Question: I'm interested in creating poster-sized images that contain repeating patterns, similar to the two (public domain) images below, the <URL>:

My questions:
1. How do people usually create images like these on a computer? I'm hoping the answer isn't, "Open Adobe Illustrator and guess at intersection points," since such points can be defined mathematically. But I also imagine that not everyone with an interest in geometric patterns is also familiar with programming.
2. What is the best environment for creating such images? In particular, what's the best way to get high-resolution images out of Java, Python, Processing, etc? Or, is Mathematica the best tool?
Actually calculating the points and doing the math isn't the hard part, in my mind (at least, it's not the focus of this question).
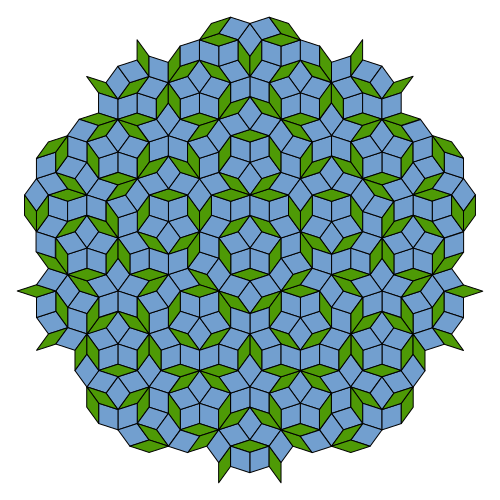
Answer: The best way to create images like these is to learn to write PostScript. It's a clean language, easy to learn, and quite powerful once you know it well.
Bill Casselman's <URL> are by far the best reference for high quality mathematical illustration.